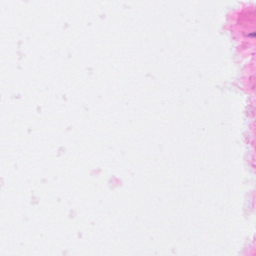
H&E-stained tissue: Breast